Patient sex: M
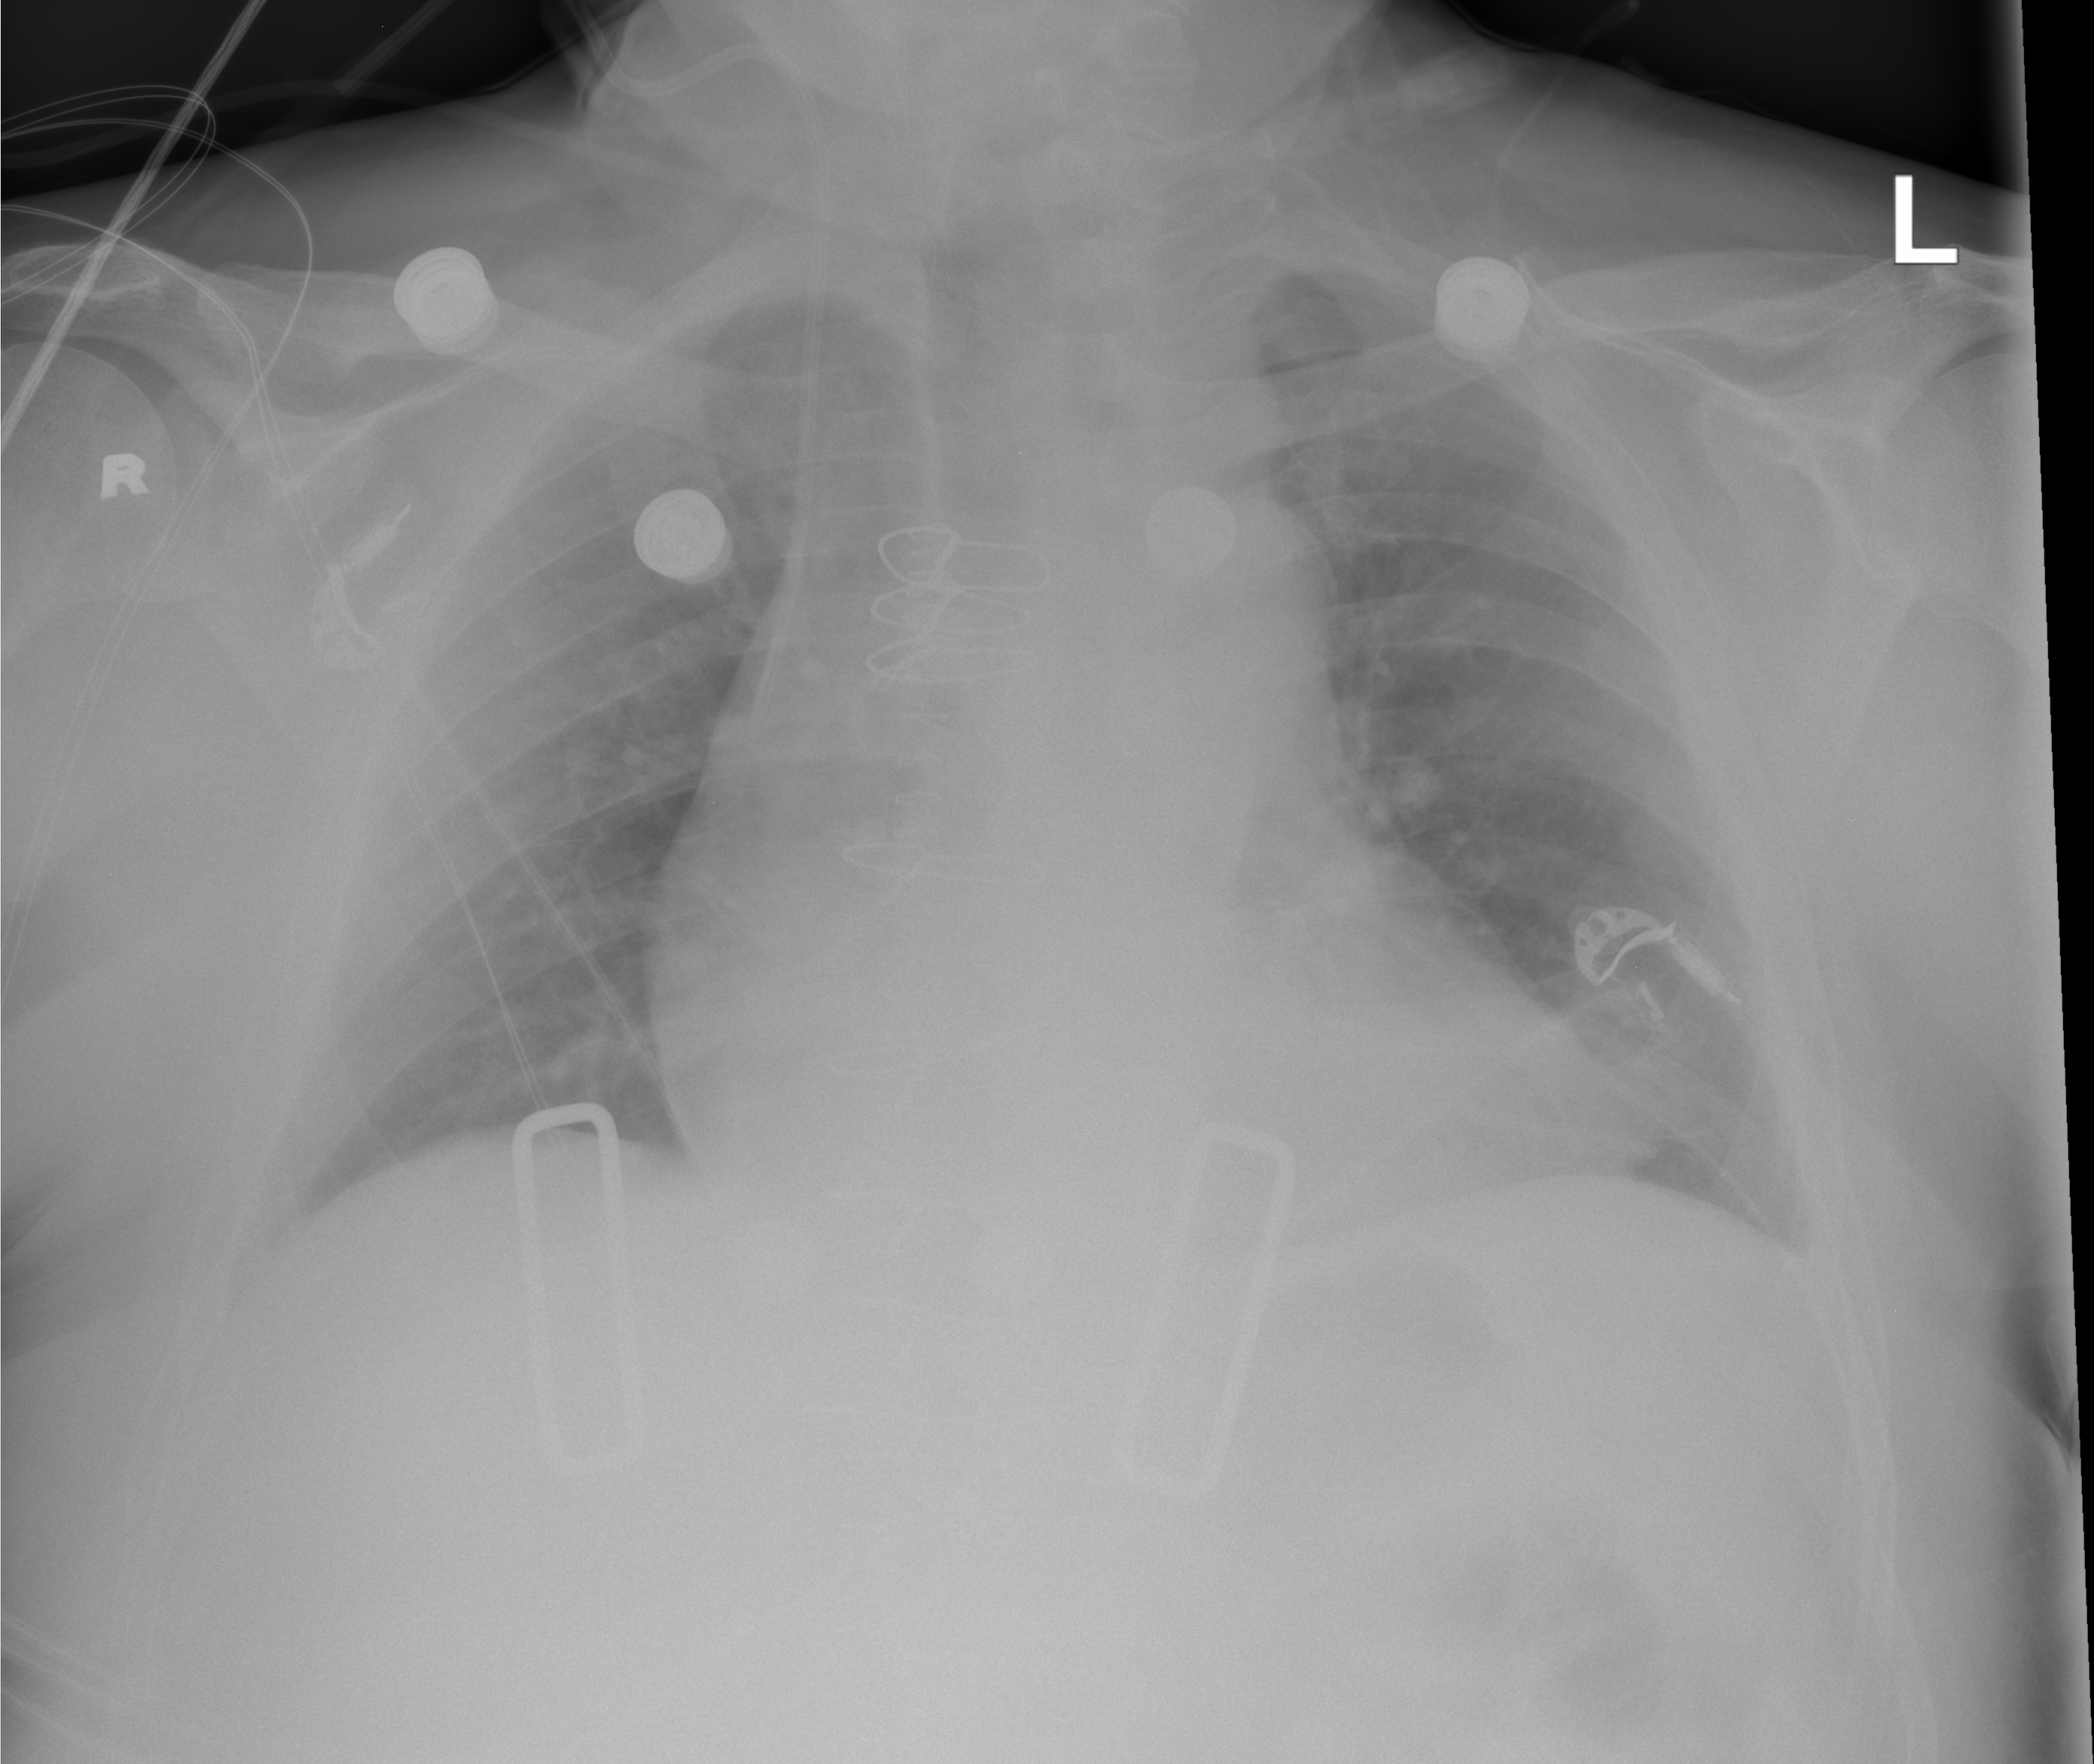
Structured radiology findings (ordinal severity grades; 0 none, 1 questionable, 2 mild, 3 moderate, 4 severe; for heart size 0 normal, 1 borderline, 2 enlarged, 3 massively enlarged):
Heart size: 2
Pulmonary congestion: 2
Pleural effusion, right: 0
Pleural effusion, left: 1
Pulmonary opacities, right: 0
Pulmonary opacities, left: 0
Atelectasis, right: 2
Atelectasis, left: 2